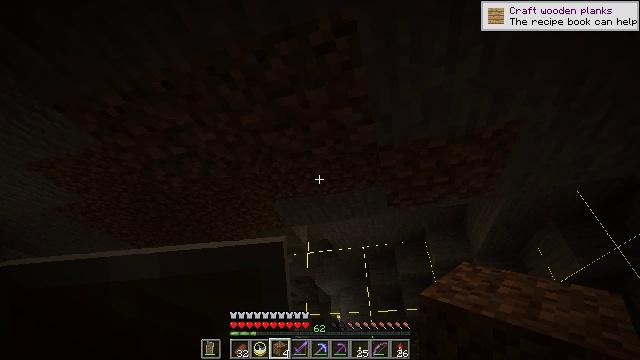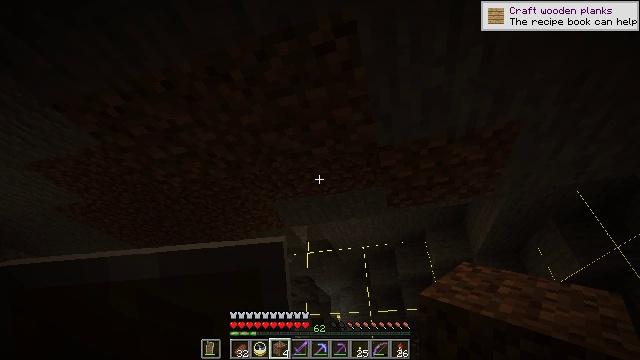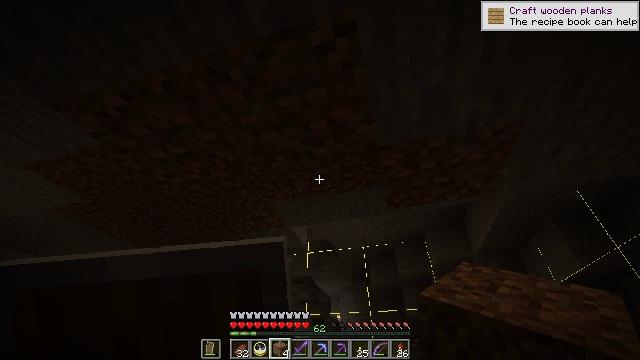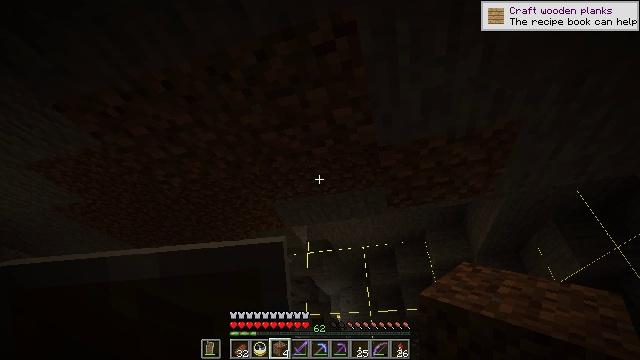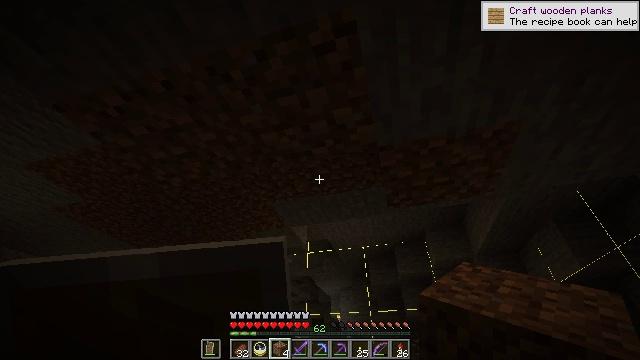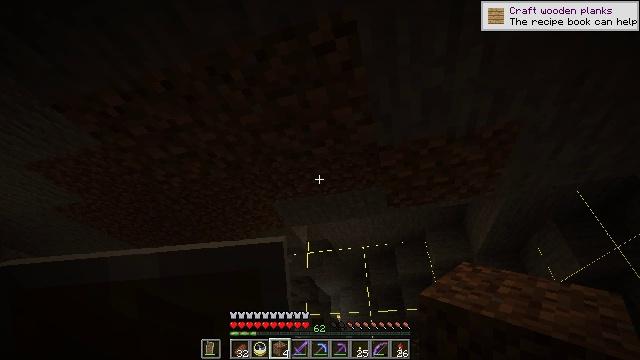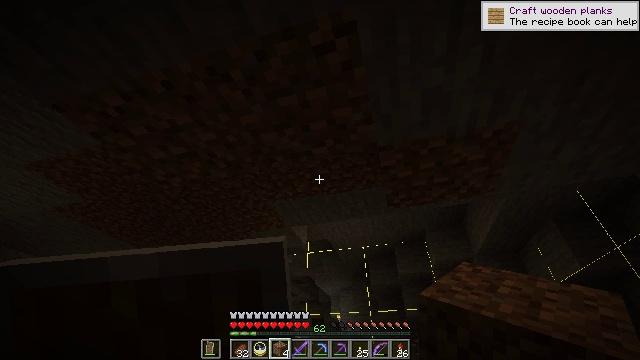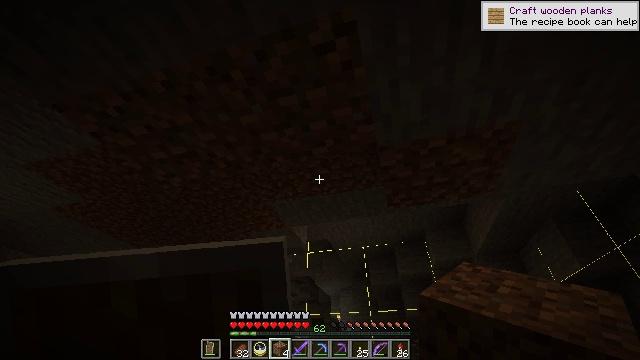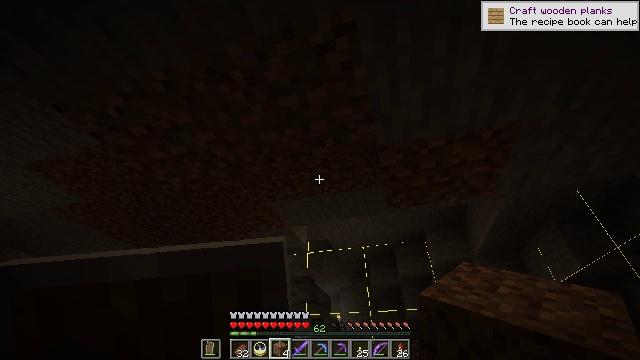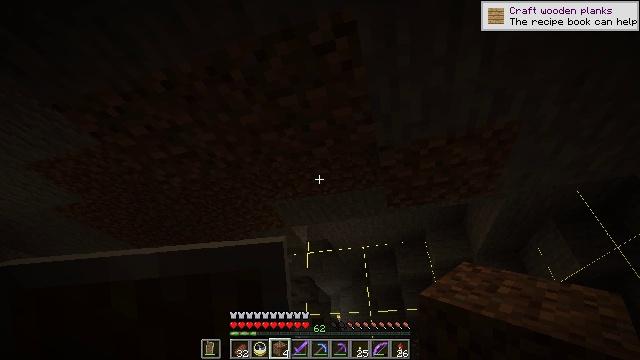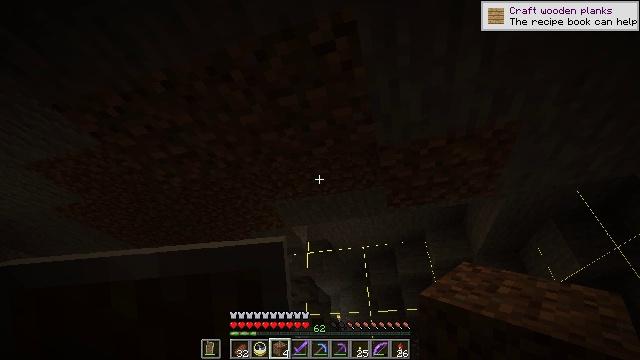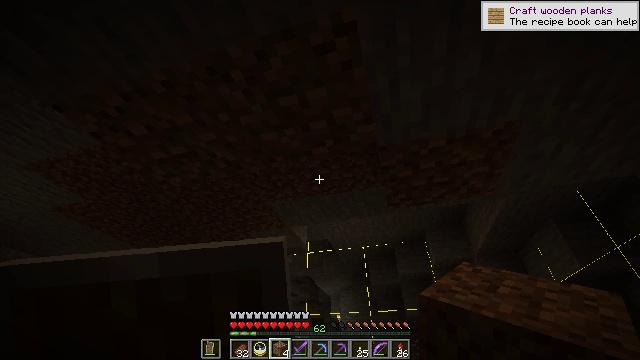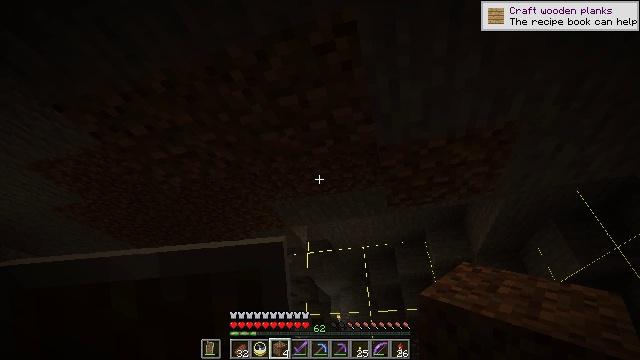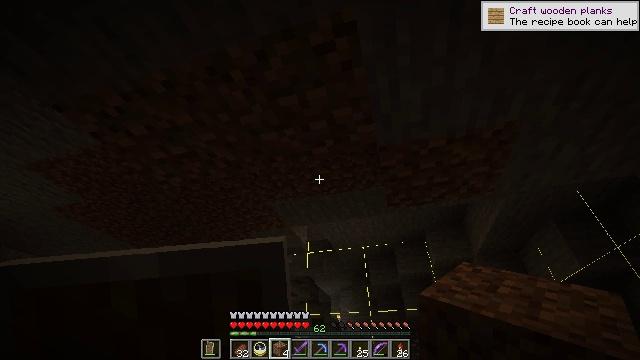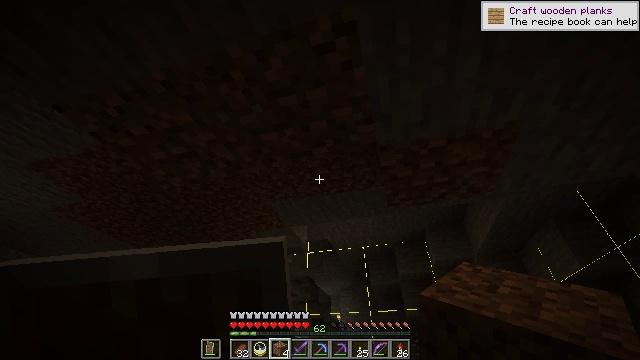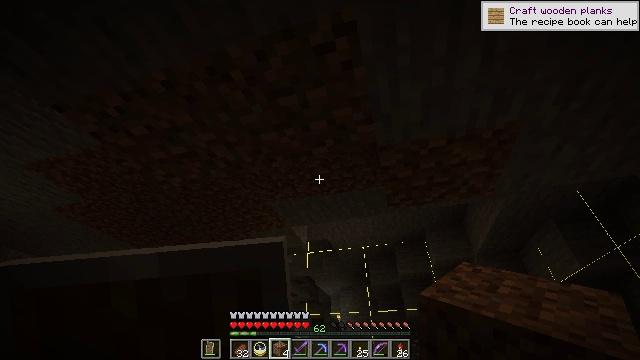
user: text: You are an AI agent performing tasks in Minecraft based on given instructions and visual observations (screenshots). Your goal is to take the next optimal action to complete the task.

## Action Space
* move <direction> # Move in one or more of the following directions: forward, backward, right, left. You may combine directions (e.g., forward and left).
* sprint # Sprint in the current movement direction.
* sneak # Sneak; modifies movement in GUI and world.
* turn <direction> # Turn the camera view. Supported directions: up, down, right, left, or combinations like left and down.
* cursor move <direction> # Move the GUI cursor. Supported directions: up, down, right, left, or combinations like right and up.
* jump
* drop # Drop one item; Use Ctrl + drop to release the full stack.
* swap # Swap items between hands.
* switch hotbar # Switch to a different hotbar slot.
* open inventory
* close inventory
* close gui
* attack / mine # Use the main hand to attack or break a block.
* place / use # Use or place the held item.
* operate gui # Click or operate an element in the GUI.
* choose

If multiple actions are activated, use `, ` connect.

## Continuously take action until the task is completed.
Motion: motion action
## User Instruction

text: Find and mine the gold ore.
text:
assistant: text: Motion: no_op
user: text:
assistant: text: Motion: no_op
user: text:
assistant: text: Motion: no_op
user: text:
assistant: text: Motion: no_op
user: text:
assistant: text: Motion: no_op
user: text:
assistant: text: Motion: no_op
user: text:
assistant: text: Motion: no_op
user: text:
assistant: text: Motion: no_op
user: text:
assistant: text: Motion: no_op
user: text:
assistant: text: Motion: no_op
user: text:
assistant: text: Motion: no_op
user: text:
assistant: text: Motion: no_op
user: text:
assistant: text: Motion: no_op
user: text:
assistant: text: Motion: no_op
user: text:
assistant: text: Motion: no_op
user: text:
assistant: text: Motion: no_op
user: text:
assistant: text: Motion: no_op
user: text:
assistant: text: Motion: no_op
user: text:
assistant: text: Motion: no_op
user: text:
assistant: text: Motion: no_op
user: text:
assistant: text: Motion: no_op
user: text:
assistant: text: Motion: no_op
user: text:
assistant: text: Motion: no_op
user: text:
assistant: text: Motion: no_op
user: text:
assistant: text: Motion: no_op
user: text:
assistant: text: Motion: no_op
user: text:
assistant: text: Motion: no_op
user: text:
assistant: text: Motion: no_op
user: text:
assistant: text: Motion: no_op
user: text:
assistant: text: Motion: no_op